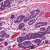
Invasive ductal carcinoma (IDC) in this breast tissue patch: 0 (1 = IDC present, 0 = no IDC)